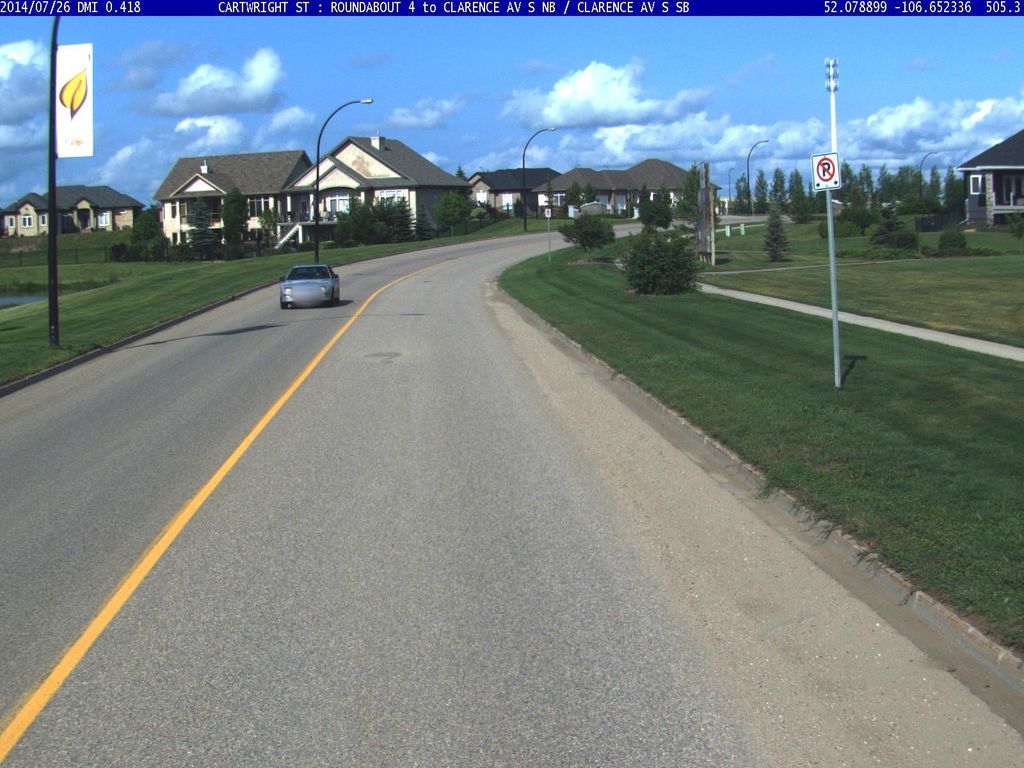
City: saskatoon